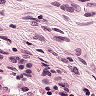
Metastatic tissue present: no